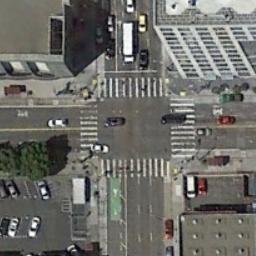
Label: intersection